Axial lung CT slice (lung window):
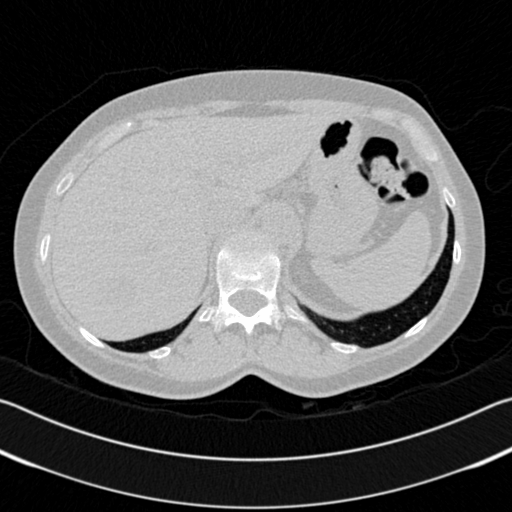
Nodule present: no